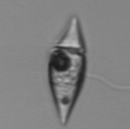
Label: Amphidinium